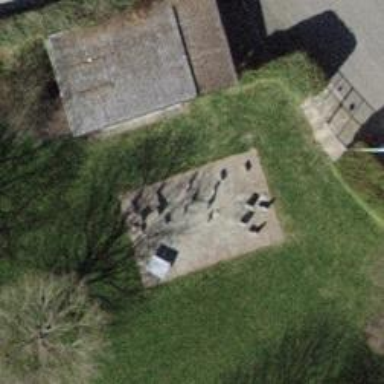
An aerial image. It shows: Picnic table located in leisure land area.